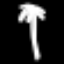
Label: palm tree